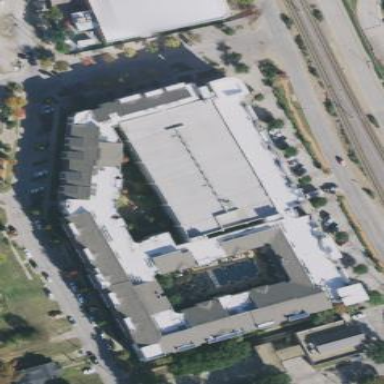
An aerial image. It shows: Multi-storey parking building.